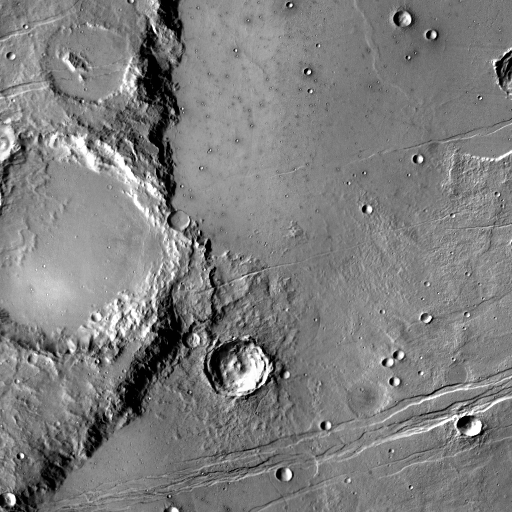
Crater classes present: Background, Other, Buried, Secondary